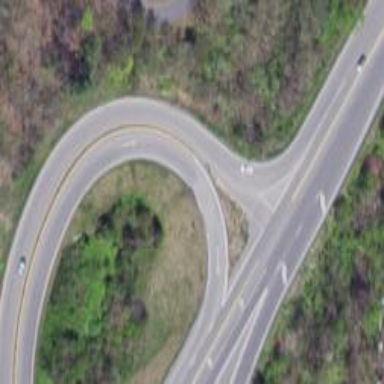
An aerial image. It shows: Trunk link highway.